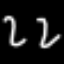
Label: squiggle